Brain MRI, modality: ceT1
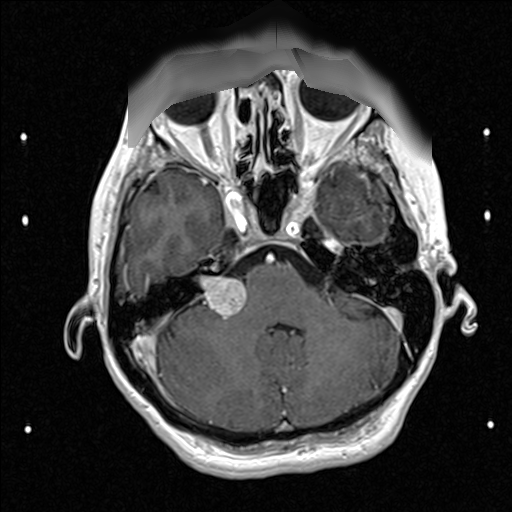